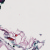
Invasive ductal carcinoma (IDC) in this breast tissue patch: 0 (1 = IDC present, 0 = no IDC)